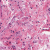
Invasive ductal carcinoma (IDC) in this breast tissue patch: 0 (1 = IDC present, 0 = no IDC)